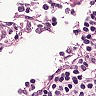
Metastatic tissue present: no